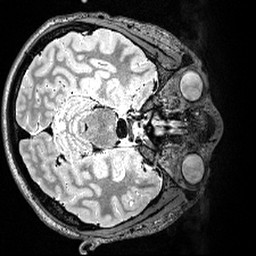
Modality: T2w
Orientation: axial
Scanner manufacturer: siemens
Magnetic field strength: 3 T
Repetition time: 3.2 s
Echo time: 0.566 s